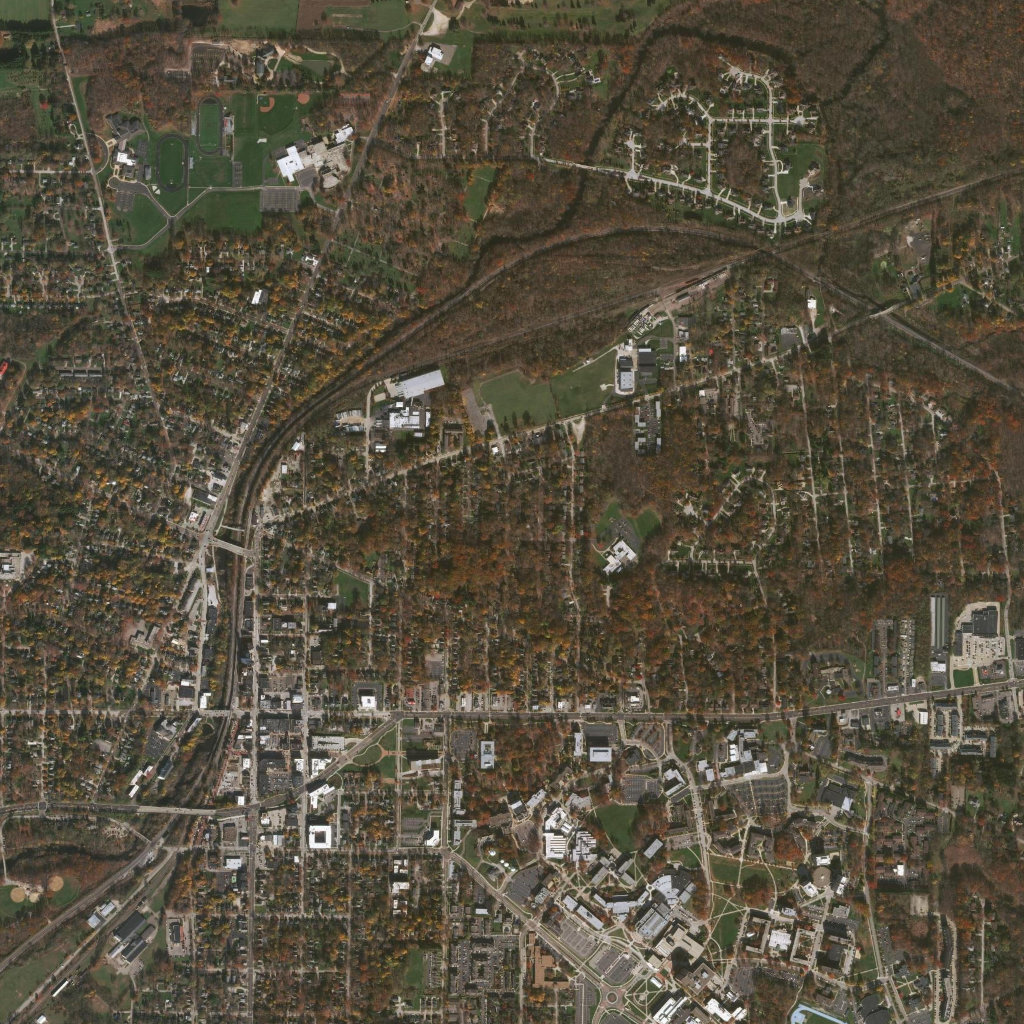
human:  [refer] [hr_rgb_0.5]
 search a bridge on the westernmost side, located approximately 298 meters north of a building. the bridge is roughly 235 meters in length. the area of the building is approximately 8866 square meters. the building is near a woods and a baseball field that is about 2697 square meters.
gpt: <box>[[13, 78, 21, 79, 0]]</box>

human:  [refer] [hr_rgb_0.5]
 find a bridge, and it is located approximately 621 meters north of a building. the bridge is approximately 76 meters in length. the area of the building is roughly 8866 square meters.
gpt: <box>[[19, 69, 22, 70, 0]]</box>

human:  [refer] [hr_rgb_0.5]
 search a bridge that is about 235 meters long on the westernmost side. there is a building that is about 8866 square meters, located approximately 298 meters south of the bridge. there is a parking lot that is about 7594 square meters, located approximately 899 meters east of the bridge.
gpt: <box>[[13, 78, 21, 79, 0]]</box>

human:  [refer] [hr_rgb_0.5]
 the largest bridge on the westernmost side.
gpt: <box>[[13, 78, 21, 79, 0]]</box>

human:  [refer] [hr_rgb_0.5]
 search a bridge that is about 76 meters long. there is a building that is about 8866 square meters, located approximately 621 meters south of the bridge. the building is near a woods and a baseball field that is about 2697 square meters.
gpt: <box>[[19, 69, 22, 70, 0]]</box>